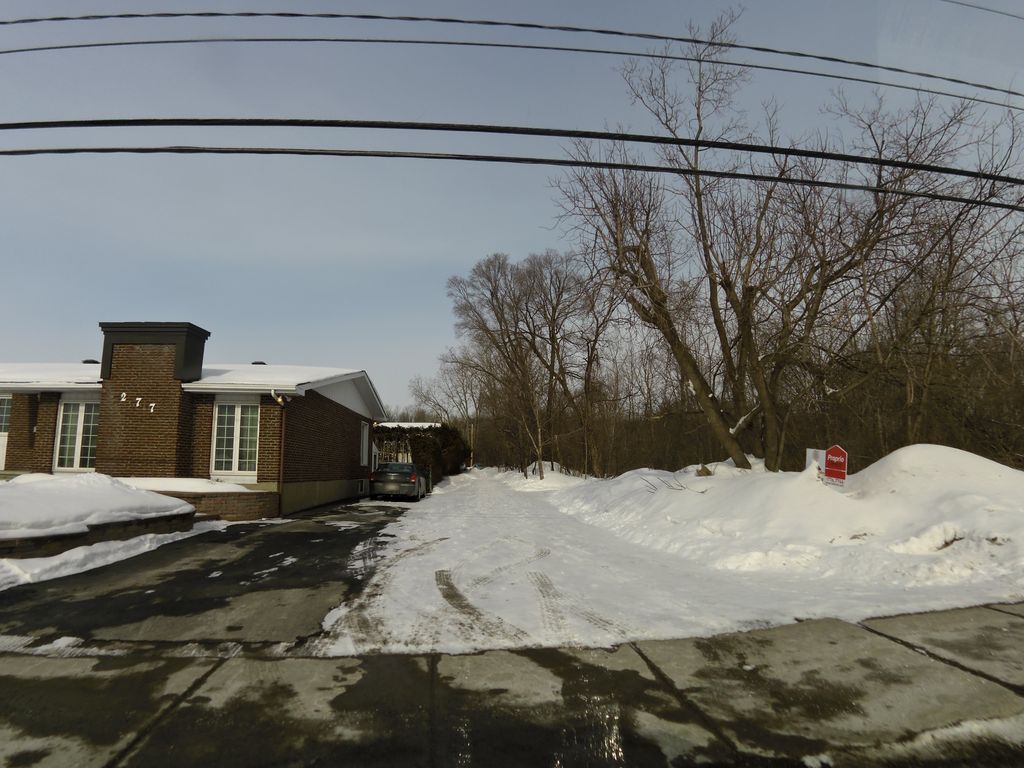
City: ottawa-gatineau